Interaction volume radius: 10 \u00c5
Interaction volume height: 10 \u00c5
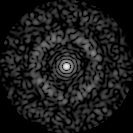
Disorder parameter: 0.832